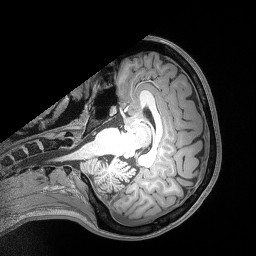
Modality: T1w
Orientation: axial
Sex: female